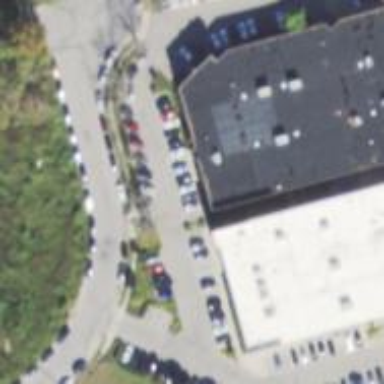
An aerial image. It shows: Retail building.